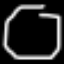
Label: octagon